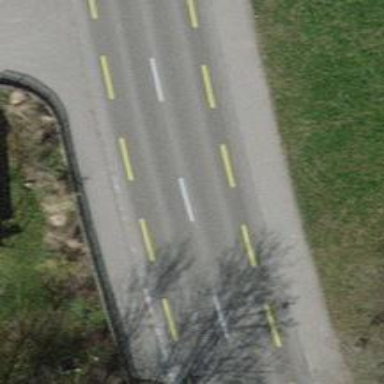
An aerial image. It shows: Primary highway with soft cycle lane made of asphalt.